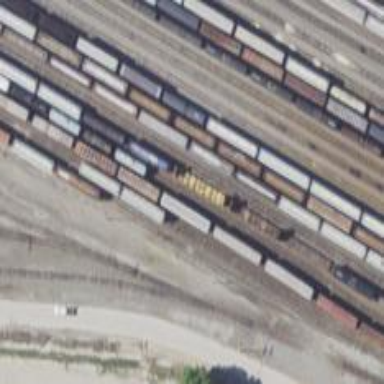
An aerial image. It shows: Railway yard.